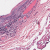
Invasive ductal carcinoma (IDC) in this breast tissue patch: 0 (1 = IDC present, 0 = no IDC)